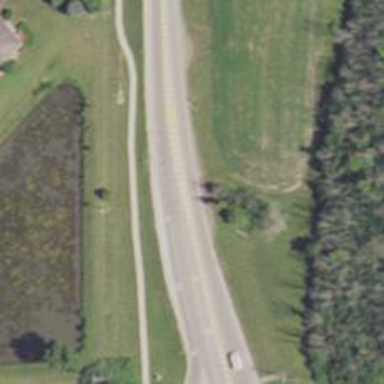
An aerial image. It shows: Primary highway.